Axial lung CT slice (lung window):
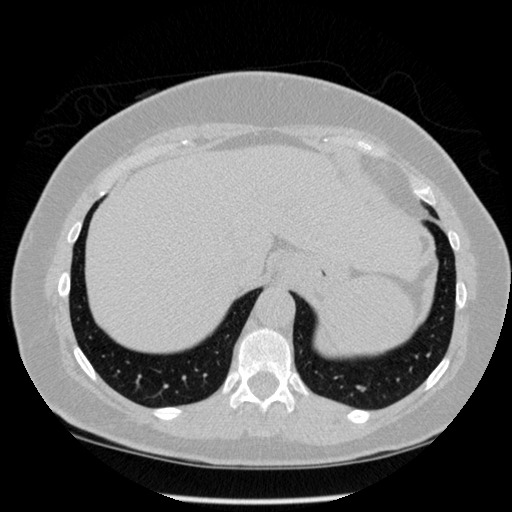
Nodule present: no